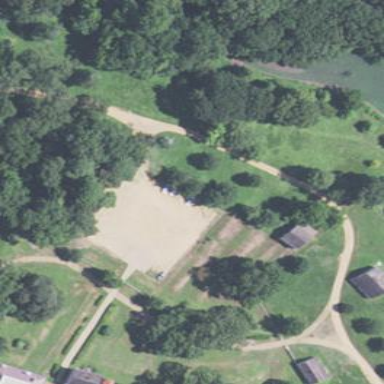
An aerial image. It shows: Visitor Parking area with gravel surface.